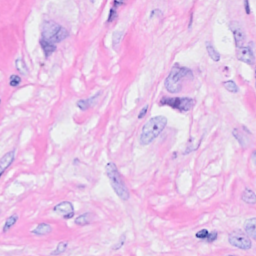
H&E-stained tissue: Breast